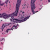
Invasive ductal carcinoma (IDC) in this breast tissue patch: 0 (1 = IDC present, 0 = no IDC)